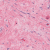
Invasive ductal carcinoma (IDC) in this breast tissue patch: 0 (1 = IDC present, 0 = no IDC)